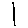
Label: line